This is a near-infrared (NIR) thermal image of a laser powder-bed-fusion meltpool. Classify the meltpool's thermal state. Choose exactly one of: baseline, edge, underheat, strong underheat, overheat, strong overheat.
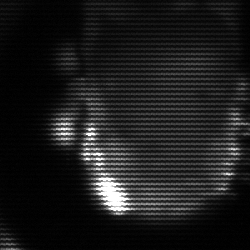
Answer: baseline